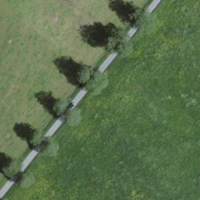
EUNIS habitat code: 24
Species observed at this site:
Anthriscus sylvestris
Bistorta officinalis